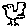
Label: bird